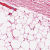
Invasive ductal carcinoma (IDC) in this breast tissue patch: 0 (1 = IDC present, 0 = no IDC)